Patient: sex M, age 58
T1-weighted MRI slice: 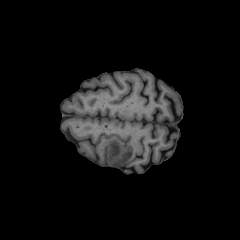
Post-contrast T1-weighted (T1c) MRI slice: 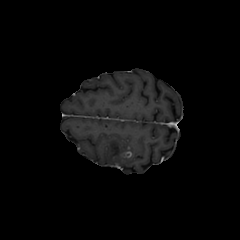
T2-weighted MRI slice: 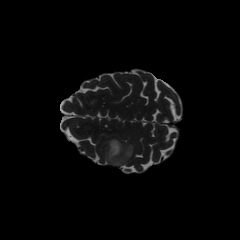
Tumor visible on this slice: yes
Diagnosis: Glioblastoma, IDH-wildtype
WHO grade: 4